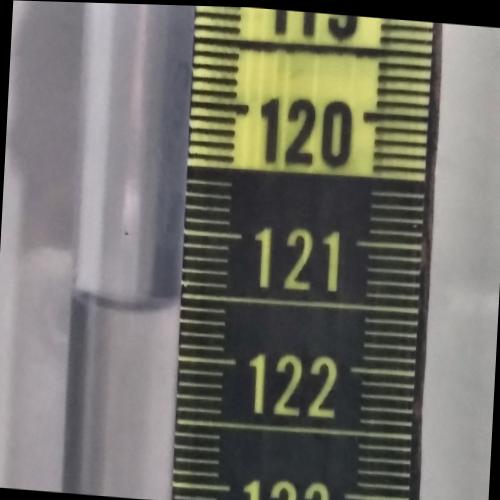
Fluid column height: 121.6 cm